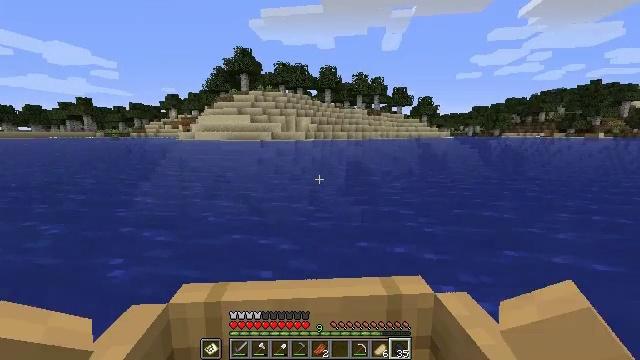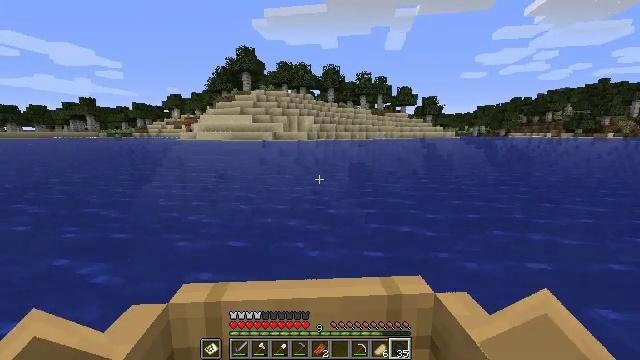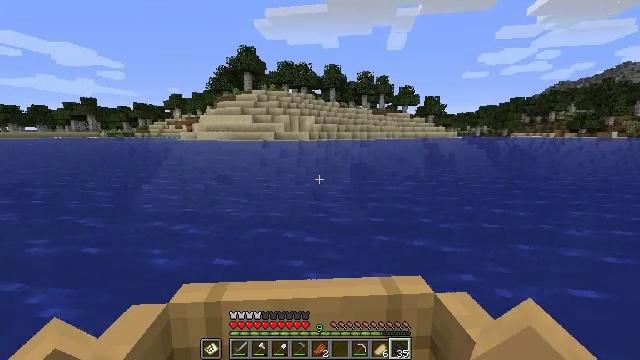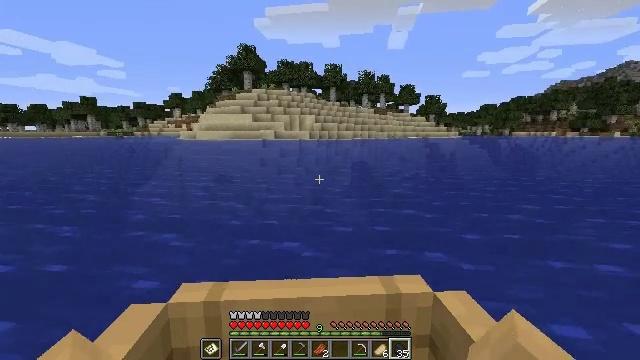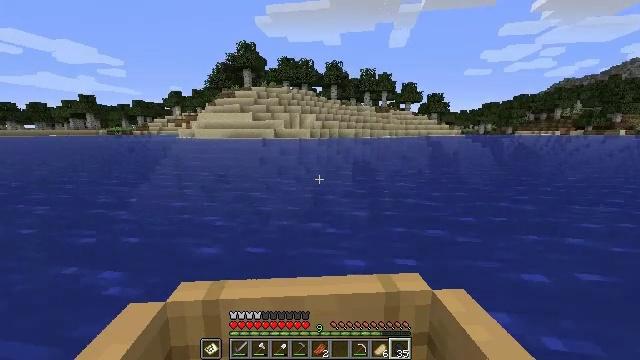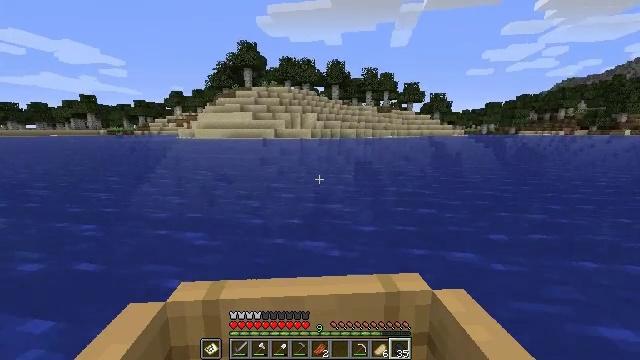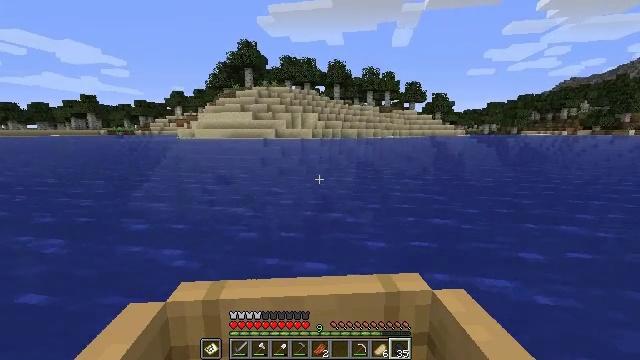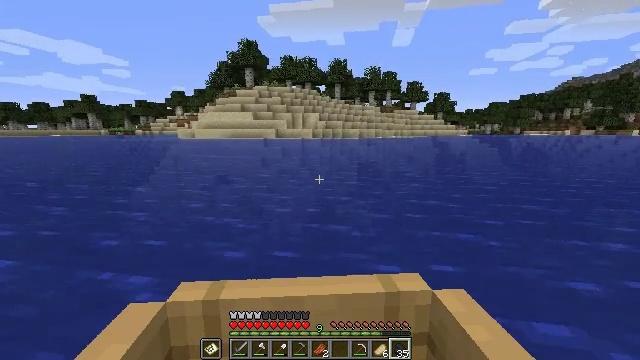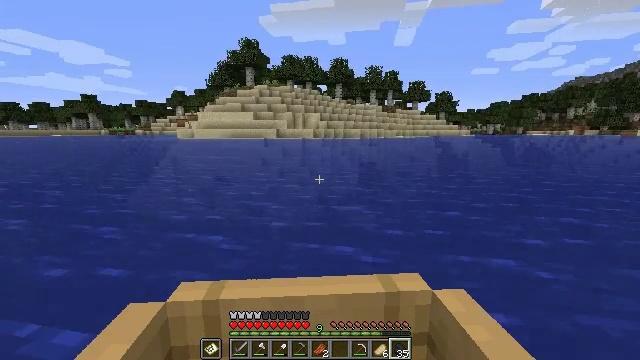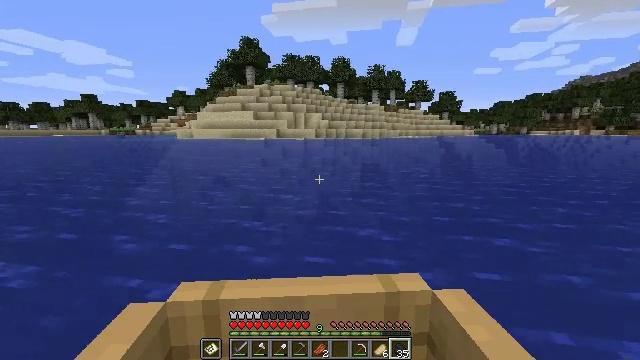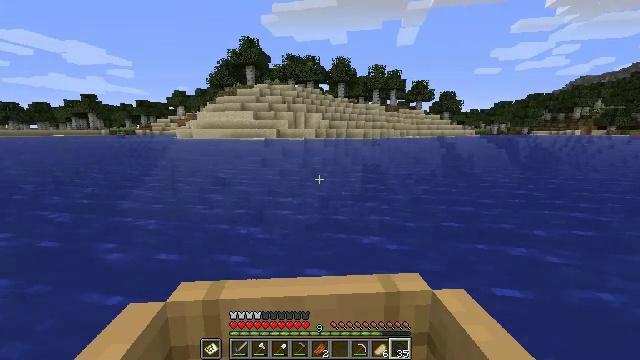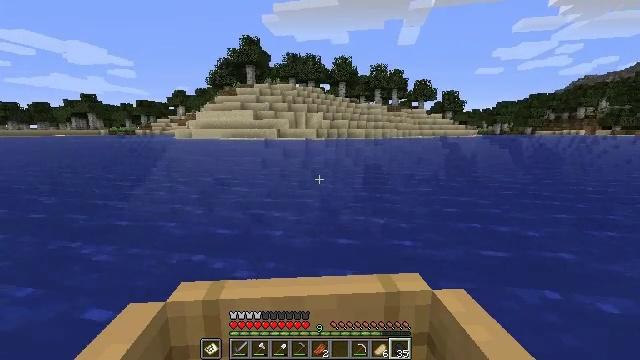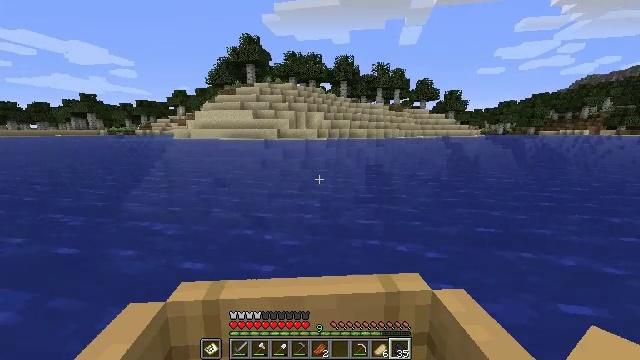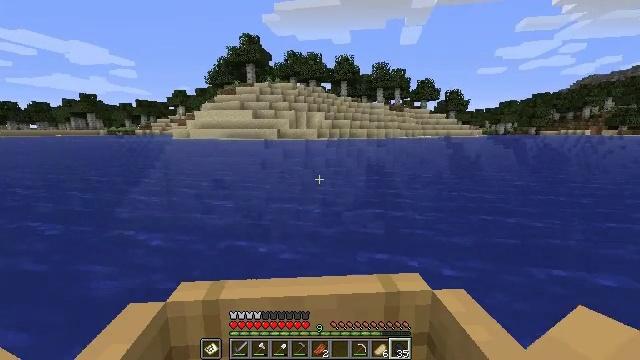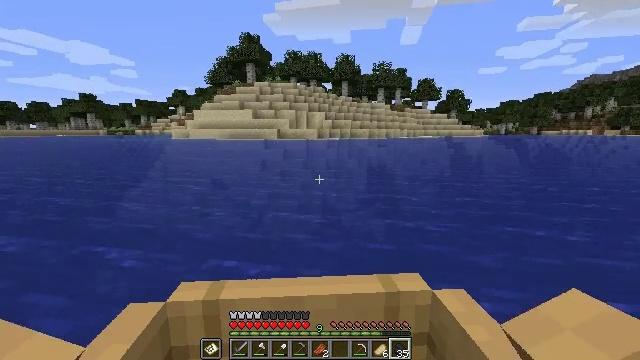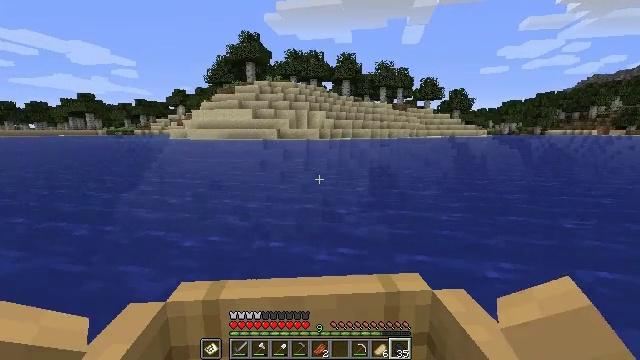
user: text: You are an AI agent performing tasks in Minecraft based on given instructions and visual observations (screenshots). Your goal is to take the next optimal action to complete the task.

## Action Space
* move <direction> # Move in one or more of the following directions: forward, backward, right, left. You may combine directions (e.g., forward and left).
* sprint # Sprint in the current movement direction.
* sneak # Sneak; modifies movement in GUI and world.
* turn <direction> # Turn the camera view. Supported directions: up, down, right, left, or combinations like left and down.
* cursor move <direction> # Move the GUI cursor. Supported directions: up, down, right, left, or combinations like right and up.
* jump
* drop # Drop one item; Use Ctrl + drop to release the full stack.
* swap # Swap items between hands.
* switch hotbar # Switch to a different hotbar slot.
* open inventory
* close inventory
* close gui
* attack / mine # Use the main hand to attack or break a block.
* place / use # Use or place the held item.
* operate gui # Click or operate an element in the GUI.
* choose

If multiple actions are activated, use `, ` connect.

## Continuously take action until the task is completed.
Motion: motion action
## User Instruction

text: Break the sand block.
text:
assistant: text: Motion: move forward
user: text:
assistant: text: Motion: move forward
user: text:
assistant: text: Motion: move forward
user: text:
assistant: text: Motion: move forward
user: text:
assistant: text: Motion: move forward
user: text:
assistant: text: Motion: move forward
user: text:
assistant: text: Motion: move forward
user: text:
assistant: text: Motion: move forward
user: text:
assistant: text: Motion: move forward
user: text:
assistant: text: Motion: move forward
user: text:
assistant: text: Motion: move forward
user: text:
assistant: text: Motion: move forward
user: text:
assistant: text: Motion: move forward
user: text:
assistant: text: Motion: move forward
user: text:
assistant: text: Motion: move forward
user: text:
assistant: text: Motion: move forward
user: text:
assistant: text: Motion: move forward
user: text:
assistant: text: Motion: move forward
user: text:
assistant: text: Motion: move forward
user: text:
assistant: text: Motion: move forward
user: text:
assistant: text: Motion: move forward
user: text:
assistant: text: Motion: move forward
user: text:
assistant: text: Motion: move forward
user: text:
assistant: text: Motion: move forward
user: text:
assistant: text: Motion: move forward
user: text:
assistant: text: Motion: move forward
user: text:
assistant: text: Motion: move forward and move left
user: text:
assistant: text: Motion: move forward and move left
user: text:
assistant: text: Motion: move forward and move left
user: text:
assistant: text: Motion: move forward and move left